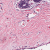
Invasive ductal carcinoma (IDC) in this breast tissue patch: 0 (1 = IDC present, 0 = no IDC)